Question: I have the following super-simple graph :
What i am trying to do is:
1. Select all questions where there is a property on the question document called firstQuestion with a value of true.
2. Select any options that are connected to the question via an outbound edge of type with_options
The following query works, however it feels like there must be a better way to inspect the edge type without using string operations - specifically the concatenation operation i use to recreate the edge _id value by joining it to the key with the edge type i want -
'''
FOR question IN questions
FILTER question.firstQuestion == true
let options =
(FOR v, e IN 1..1 OUTBOUND question._id GRAPH 'mygraph'
FILTER CONCAT('with_options/', e._key) == e._id
RETURN v)
RETURN {question: question, options: options}
'''
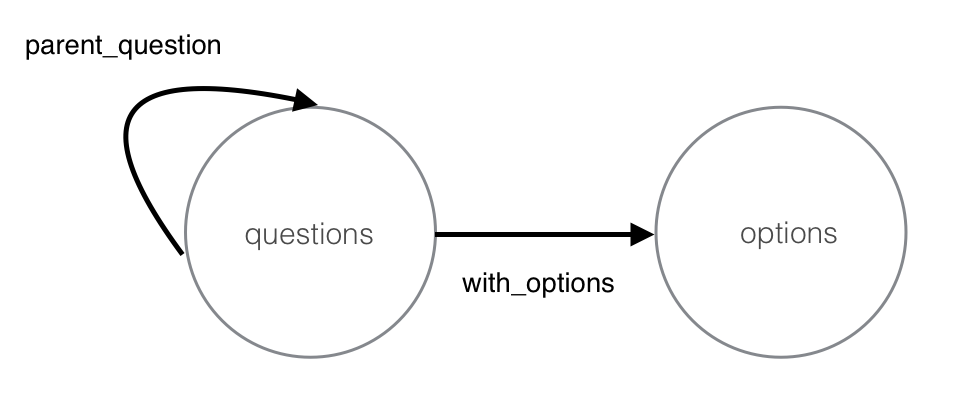
Answer: We're currently introducing <URL> for that specific purpose with ArangoDB 2.8.1.
The <URL> function is also worth to mention in this context.
'''
FOR question IN questions
FILTER question.firstQuestion == true
LET options = (FOR v, e IN 1..1 OUTBOUND question._id GRAPH 'mygraph'
FILTER IS_SAME_COLLECTION('with_options', e._id)
RETURN v)
RETURN {question: question, options: options}
'''
However, the best solution in this special case is not to use the named graph interface, but <URL> in first place:
'''
FOR question IN questions
FILTER question.firstQuestion == true
LET options = (FOR v, e IN 1..1 OUTBOUND question._id with_options RETURN v)
RETURN {question: question, options: options}
'''